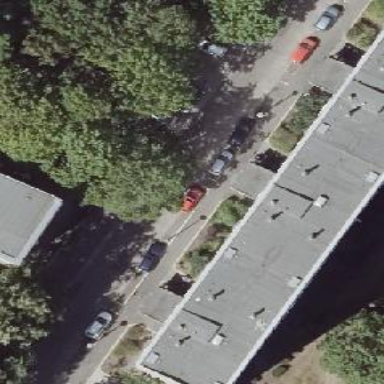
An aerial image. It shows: Residential road with surface made of concrete plates. There is parking available on the right side partially on the curb.